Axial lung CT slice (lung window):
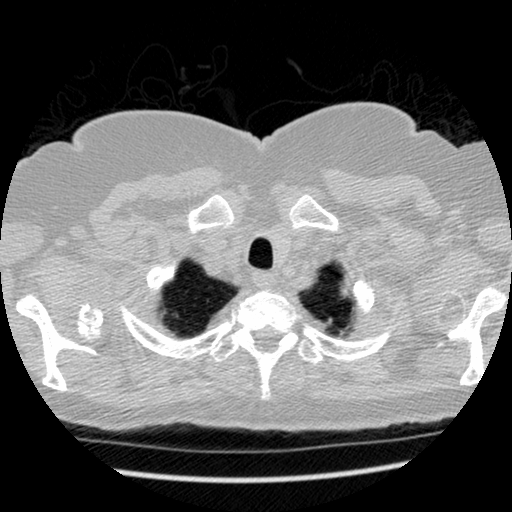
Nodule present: no